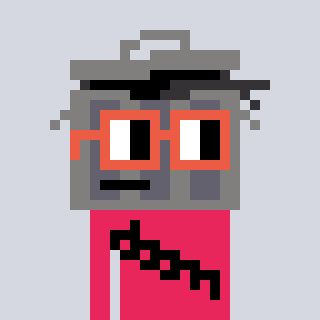
a pixel art character with square orange glasses, a trashcan-shaped head and a redpinkish-colored body on a cool background